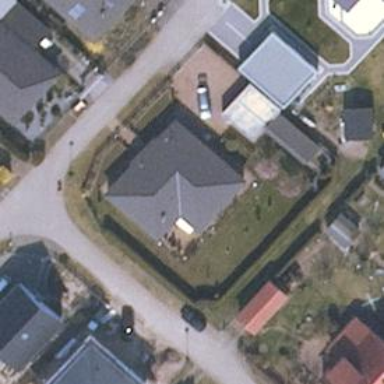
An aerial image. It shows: Building with hipped roof.